Question: I'm getting the following error:
> Fatal error: Uncaught Error: Call to undefined function var_dumb()

What does this mean?
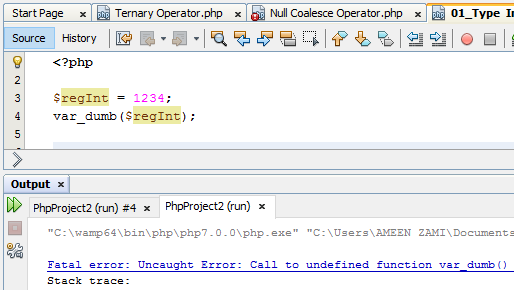
Answer: You have a typo in your code. 'var_dumb' should be 'var_dump'. Because PHP doesn't know a function by the name of 'var_dumb', it doesn't know what to do. A fatal exception is thrown, and execution of the script halts.
You can read more about PHP exceptions <URL>.